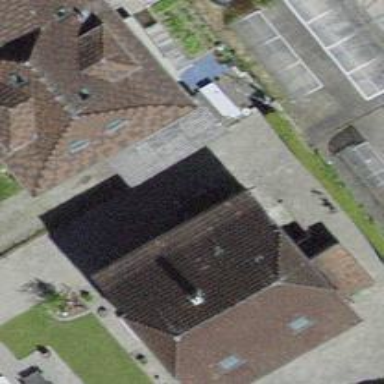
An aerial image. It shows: Building with gabled roof.